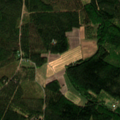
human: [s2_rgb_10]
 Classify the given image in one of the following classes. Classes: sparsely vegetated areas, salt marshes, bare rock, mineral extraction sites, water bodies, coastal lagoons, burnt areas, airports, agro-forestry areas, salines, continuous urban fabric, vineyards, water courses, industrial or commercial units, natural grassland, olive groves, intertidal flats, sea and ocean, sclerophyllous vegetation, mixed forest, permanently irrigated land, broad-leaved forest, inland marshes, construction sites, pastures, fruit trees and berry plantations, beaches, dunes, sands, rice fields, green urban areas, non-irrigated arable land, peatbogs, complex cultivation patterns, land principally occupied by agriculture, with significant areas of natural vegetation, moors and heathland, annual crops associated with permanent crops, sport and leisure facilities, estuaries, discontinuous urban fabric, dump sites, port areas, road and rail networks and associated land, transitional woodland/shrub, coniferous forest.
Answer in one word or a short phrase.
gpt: land principally occupied by agriculture, with significant areas of natural vegetation, coniferous forest, mixed forest, transitional woodland/shrub